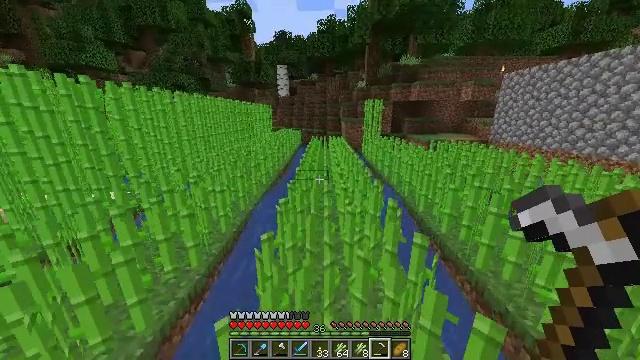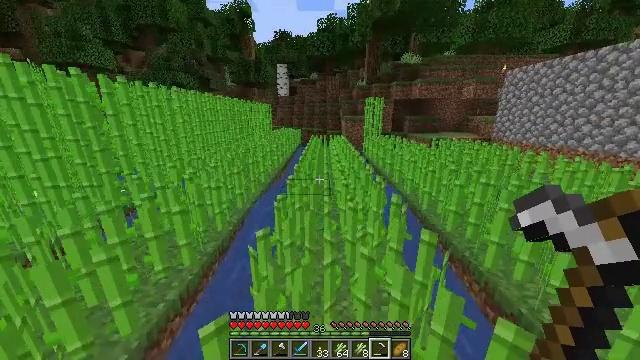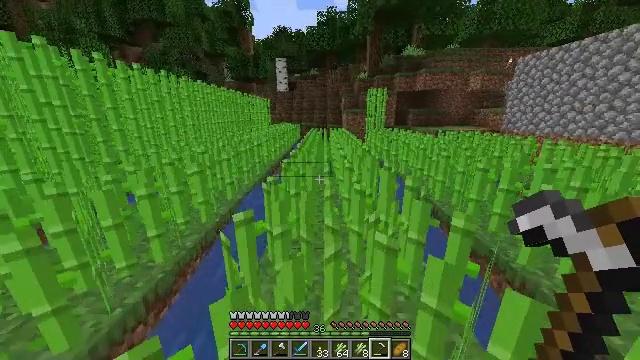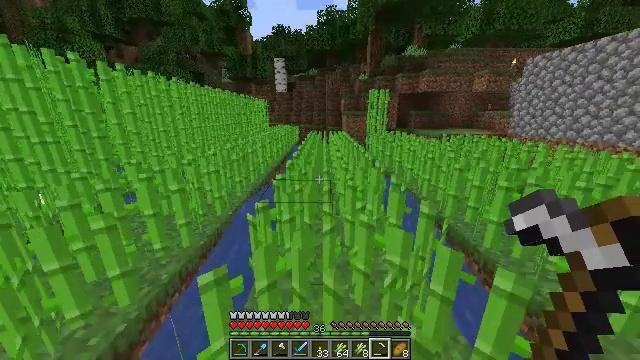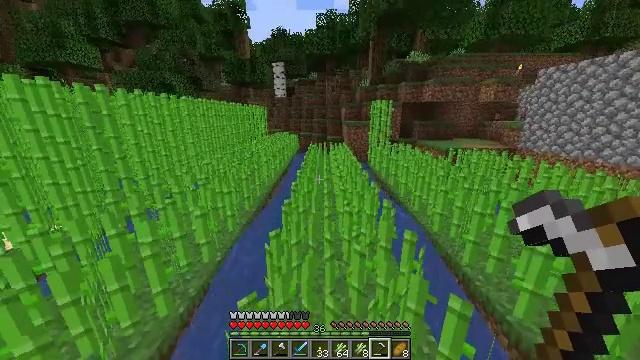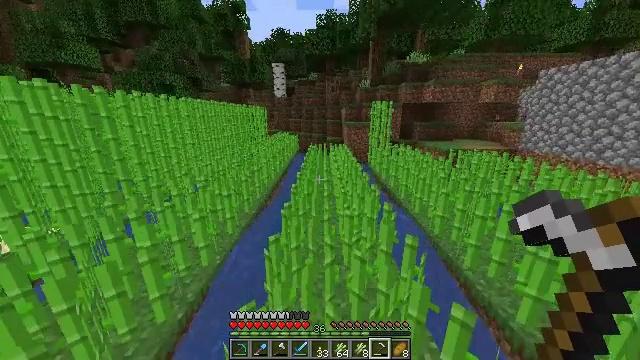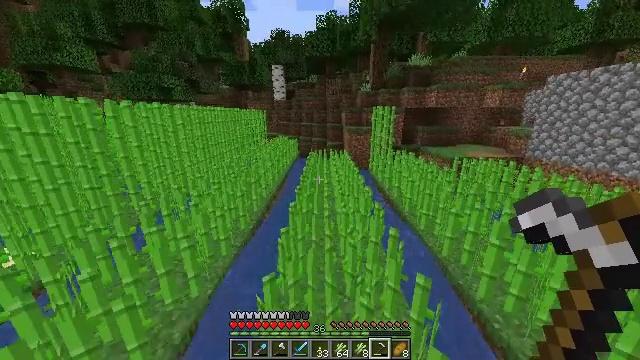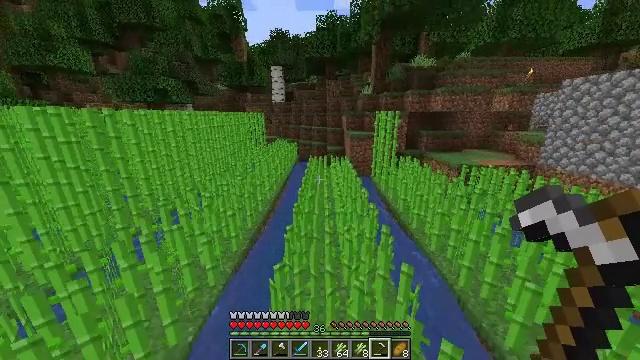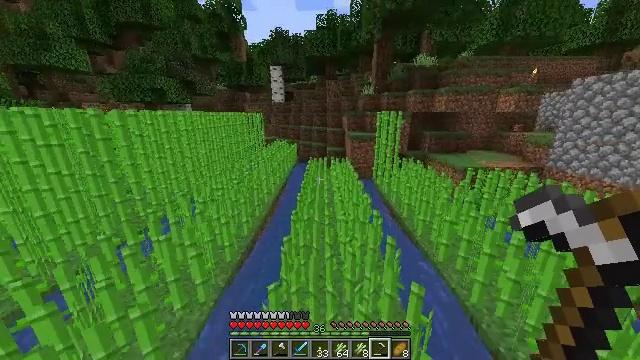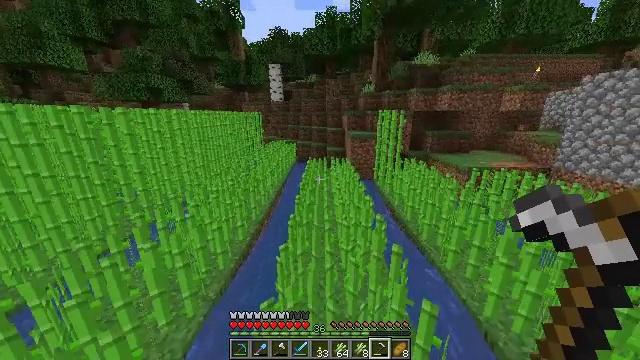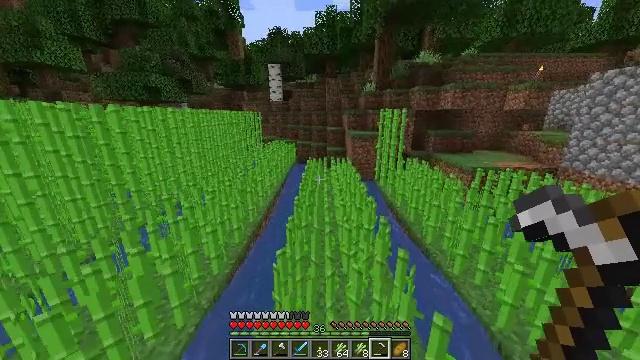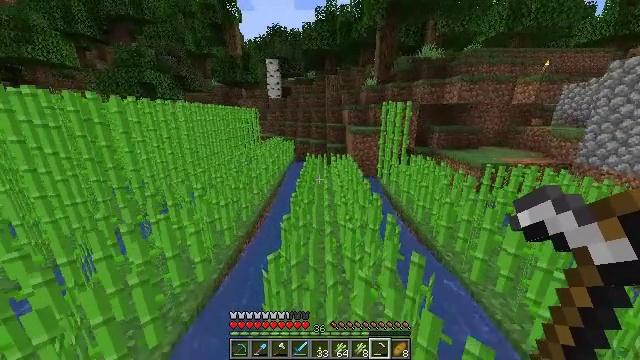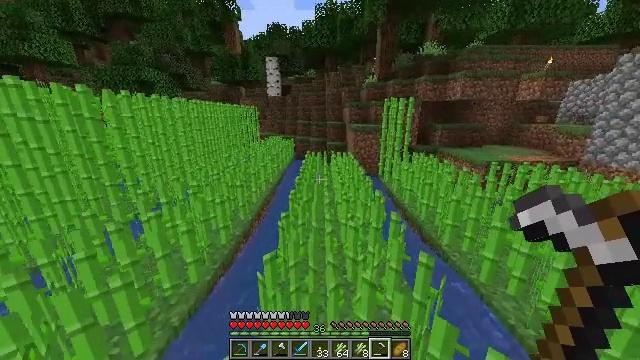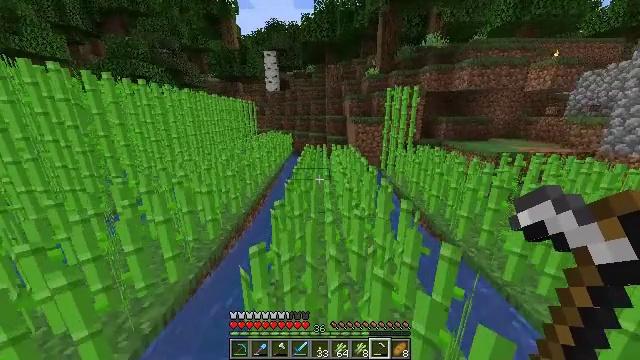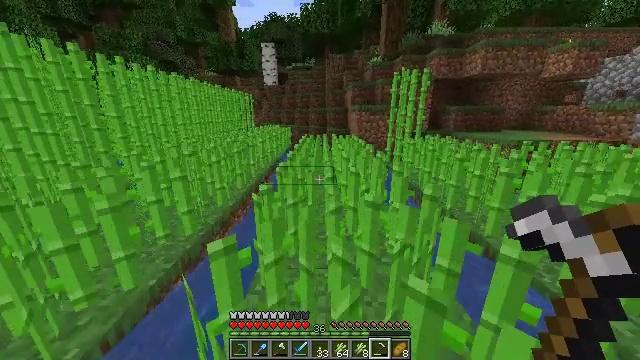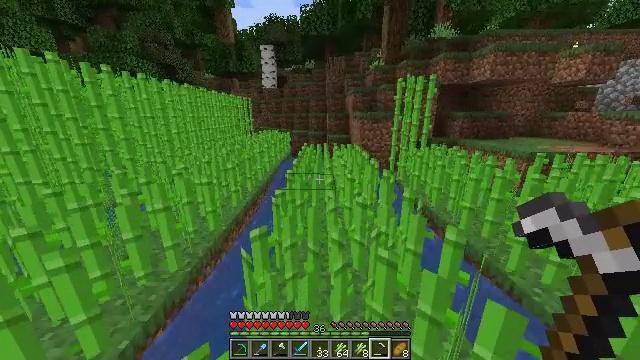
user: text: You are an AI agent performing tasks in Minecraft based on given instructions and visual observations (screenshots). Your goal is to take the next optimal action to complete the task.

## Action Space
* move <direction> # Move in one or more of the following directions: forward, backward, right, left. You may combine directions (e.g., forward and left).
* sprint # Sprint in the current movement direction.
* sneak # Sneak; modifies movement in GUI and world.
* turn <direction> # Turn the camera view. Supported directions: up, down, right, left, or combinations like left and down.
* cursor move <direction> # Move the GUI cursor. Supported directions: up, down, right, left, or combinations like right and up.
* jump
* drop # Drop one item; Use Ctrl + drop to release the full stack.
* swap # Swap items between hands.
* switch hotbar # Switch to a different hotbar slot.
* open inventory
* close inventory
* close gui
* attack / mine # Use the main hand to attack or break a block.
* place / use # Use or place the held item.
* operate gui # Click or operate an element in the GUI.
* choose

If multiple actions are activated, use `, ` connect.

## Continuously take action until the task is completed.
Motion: motion action
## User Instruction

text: Harvest sugar cane from the plant.
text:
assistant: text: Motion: move forward, sprint, jump
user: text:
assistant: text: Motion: move forward, sprint, jump
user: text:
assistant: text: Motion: move forward, sprint, jump
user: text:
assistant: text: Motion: move forward, sprint, jump
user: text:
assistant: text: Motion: move forward, sprint, jump
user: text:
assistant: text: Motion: move forward, sprint, jump
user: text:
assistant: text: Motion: move forward, sprint, jump
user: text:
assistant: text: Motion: move forward, sprint, jump
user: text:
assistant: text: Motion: move forward, sprint, jump
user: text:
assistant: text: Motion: move forward, sprint, jump
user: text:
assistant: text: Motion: move forward, sprint, jump
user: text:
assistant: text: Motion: move forward, sprint, jump
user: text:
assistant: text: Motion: move forward, sprint, jump
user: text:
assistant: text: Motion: move forward, sprint, jump
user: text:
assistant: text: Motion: move forward, sprint, jump
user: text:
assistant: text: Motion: move forward, sprint, jump
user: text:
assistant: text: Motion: move forward, sprint, jump
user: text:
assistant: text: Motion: move forward, sprint, jump
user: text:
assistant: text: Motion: move forward, sprint, jump
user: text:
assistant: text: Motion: move forward, sprint, jump
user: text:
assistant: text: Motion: move forward, sprint, jump
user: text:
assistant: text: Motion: move forward, sprint, turn left
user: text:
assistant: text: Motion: move forward, sprint, turn left
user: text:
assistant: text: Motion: move forward, sprint, turn left
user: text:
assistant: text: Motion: move forward, sprint, turn left
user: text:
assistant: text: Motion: move forward, sprint, turn left
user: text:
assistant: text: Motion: move forward, sprint, turn left
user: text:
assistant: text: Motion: move forward, sprint
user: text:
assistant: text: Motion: move forward, sprint, jump
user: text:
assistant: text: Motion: move forward, sprint, jump